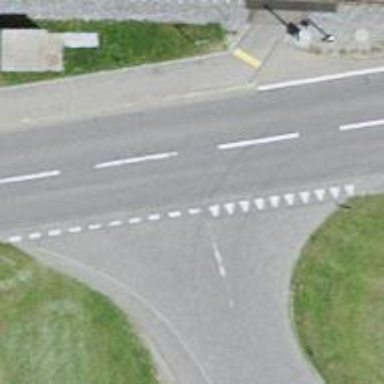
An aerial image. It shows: Road with "give way" sign.